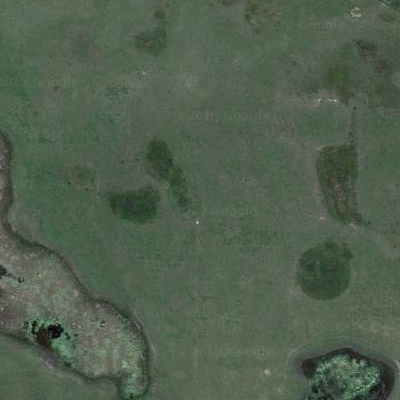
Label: Grass